Question: On the <URL> below Consolas 10pt in Font Manager and in Pycharm 2.7.2
In Pycharm it became small and bold-ish
Is there a way to render it similar to Windows style?

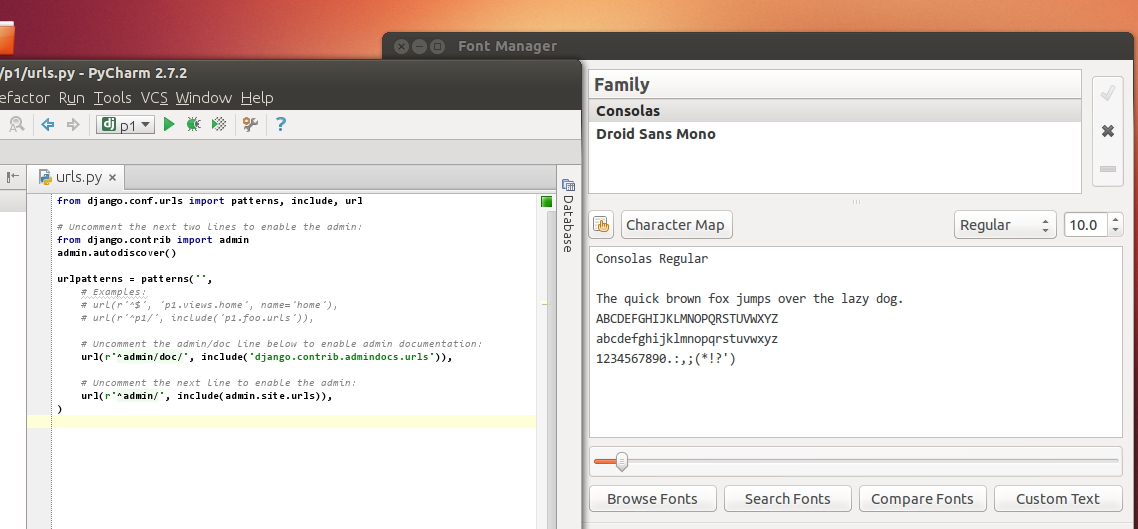
Answer: It's a problem with OpenJDK's font rendering. So all you need is to swap OpenJDK to Sun JDK and fonts will look normal.
Here's how you do it:
'''
sudo add-apt-repository ppa:webupd8team/java
sudo apt-get update
sudo apt-get install oracle-java7-installer
'''
After the installation finishes, if you wish to see if it was successful, you can run the following command:
'''
java -version
'''
It should return something like this:
'''
java version "1.7.0_10"
Java(TM) SE Runtime Environment (build 1.7.0_10-b18)
Java HotSpot(TM) 64-Bit Server VM (build 23.6-b04, mixed mode)
'''
To automatically set up the Java 7 environment variables, you can install the following package:
'''
sudo apt-get install oracle-java7-set-default
'''
<URL>
I forgot the main thing. In your .profile, enter this:
'''
export _JAVA_OPTIONS='-Dawt.useSystemAAFontSettings=lcd_hrgb -Dswing.aatext=true -Dsun.java2d.xrender=true'
'''
Alternatively, if you want to set font settings to specific applications, in this case, pycharm - instead of modifying .profile, you can edit pycharm/bin/pycharm64.vmoptions file and add this:
'''
-Dawt.useSystemAAFontSettings=lcd_hrgb
-Dswing.aatext=true
-Dsun.java2d.xrender=true
'''